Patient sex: F
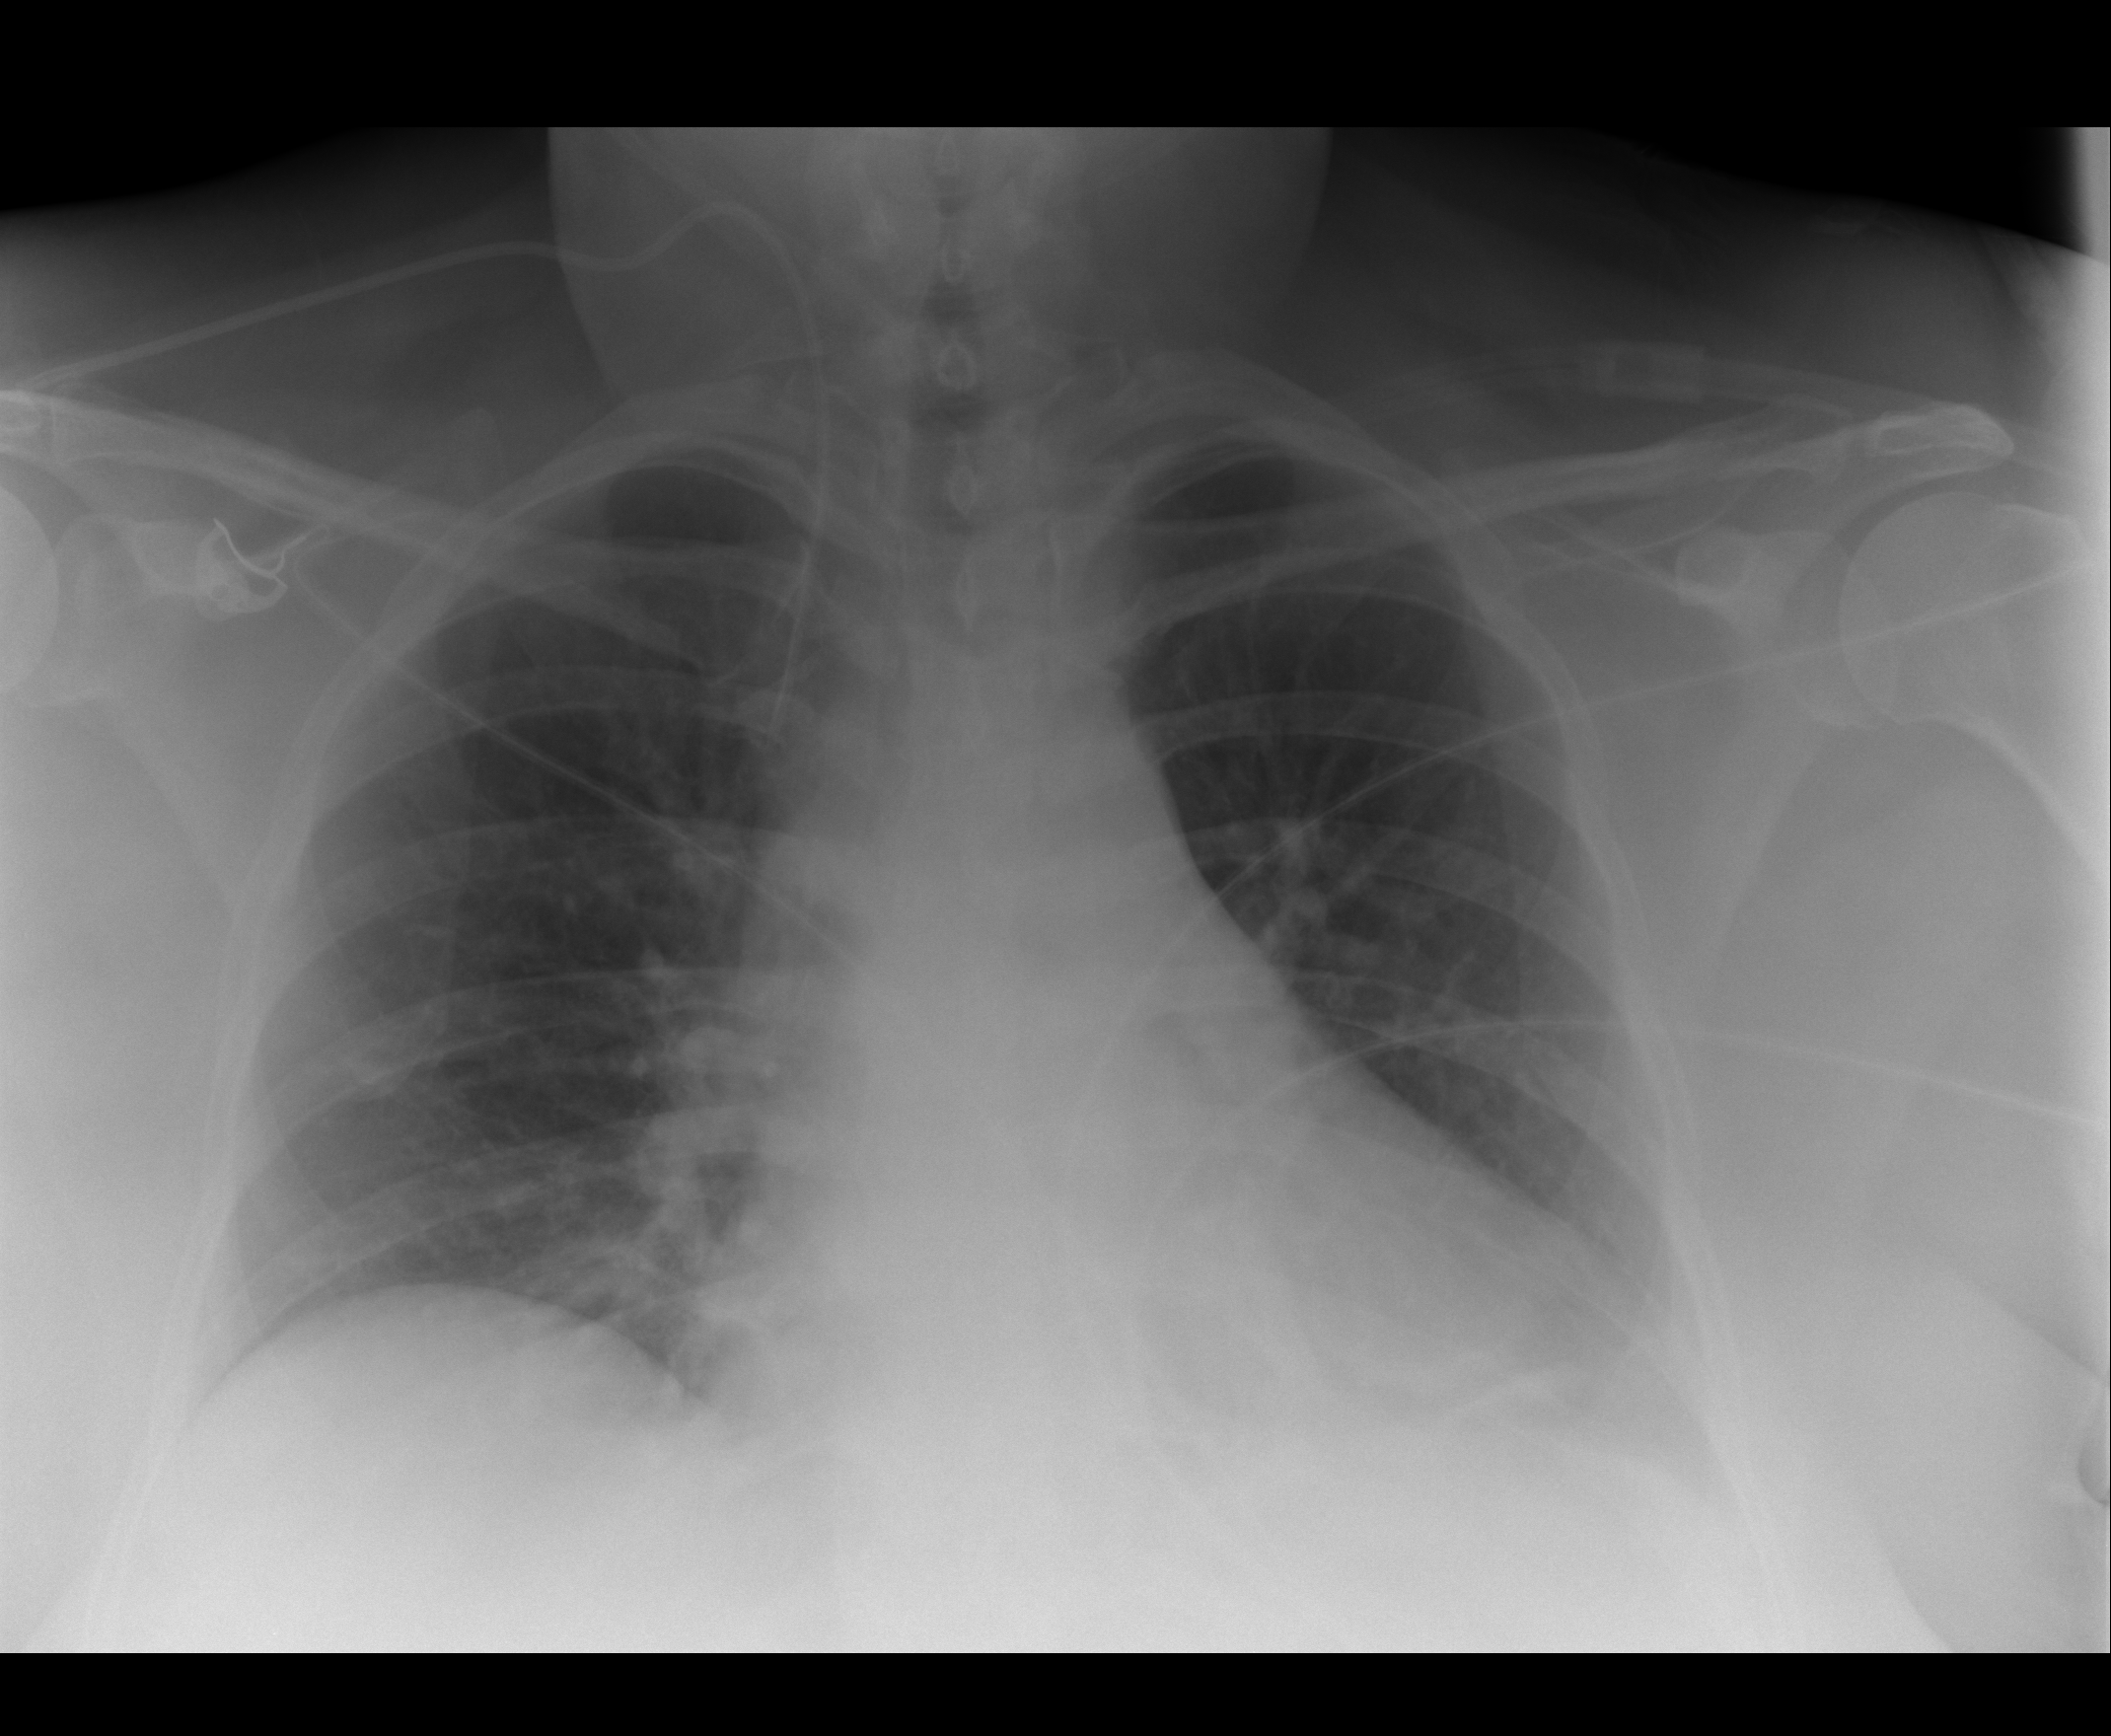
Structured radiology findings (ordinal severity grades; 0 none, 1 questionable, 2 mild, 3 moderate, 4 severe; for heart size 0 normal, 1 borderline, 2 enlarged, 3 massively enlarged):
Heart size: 2
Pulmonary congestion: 0
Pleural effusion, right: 0
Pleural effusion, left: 1
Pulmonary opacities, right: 0
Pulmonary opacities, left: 0
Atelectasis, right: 0
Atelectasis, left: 2